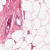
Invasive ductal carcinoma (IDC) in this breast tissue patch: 0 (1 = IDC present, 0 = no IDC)